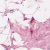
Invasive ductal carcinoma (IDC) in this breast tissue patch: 0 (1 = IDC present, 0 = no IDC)